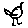
Label: bird